Question: We have Google Graph on our website, everything is working fine but my client is requesting if we can have the dates from right to left.
I went through the Google API as I didn't find anything on this, also their seems to be unsolved questions on this topic.
'''
Currently its like this
27th 26th 25th 24th 23rd
It should be like this
23rd 24th 25th 26th 27th
'''
I have also attached a screenshot of it.
'''
<script type="text/javascript">
google.load("visualization", "1", {packages:["corechart"]});
google.setOnLoadCallback(drawChart);
function drawChart() {
var data = google.visualization.arrayToDataTable([
['', 'Current Demand'],
<?php echo $data; ?>
]);
var options = {
width: 390,
height: 261,
isStacked: true,
legend: 'none',
colors: ['#fff'],
backgroundColor: {fill:'transparent' },
vAxis: {textColor: '#ffffff', title: '', titleTextStyle: {color: 'white'}},
hAxis: {textColor: '#ffffff', title: '', titleTextStyle: {color: 'white'}}
}
var chart = new google.visualization.ColumnChart(document.getElementById('chart_div'));
chart.draw(data, options);
}
</script>
'''
'''
<?php
global $post;
$args = array(
'order' => 'DESC',
'orderby' => 'post_date',
'post_status' => 'publish',
'post_type' => 'demand',
'showposts' => 5
);
if (have_posts()):
$list_of_posts = new WP_Query($args);
while ($list_of_posts->have_posts()):$list_of_posts->the_post();
$the_post = get_post($post->ID);
$date = $the_post->post_date;
$date = date("dS M", strtotime($date));
$current_demand = get_metadata('post', $post->ID, 'current_demand');
$current_demand = $current_demand[0];
//$maximum_supply = get_metadata('post', $post->ID, 'maximum_supply');
//$maximum_supply = $maximum_supply[0];
$data .= "['$date', $current_demand],";
endwhile;
endif;
// Remove the extrea comma from the array which was created above.
$data = rtrim($data, ',');
?>
'''

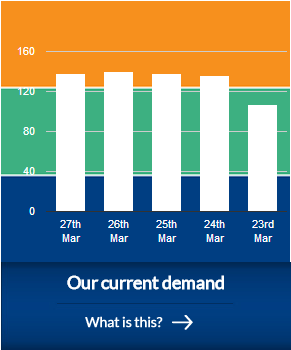
Answer: There are no options in google chart API. But you can achieve this by changing the order of the records fetch from db in php code.
you may need to change
''order' => 'DESC',' this to ''order' => 'ASC','